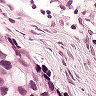
Metastatic tissue present: yes